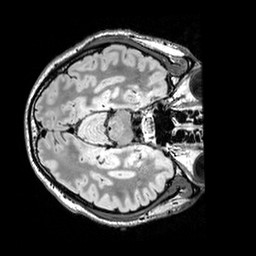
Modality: FLAIR
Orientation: axial
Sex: male
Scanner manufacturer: siemens
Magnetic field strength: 3 T
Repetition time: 5 s
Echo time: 0.395 s